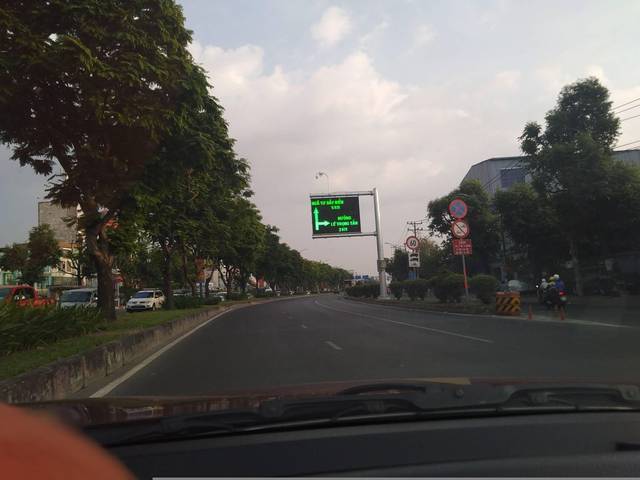
Region: Vietnam
Coordinates: 10.823, 106.63